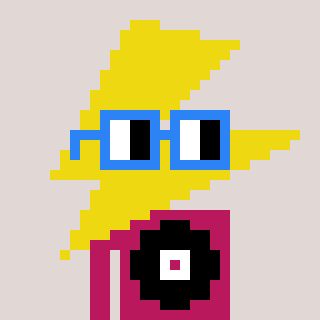
a pixel art character with square blue glasses, a lightning bolt-shaped head and a darkpink-colored body on a warm background